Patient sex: M
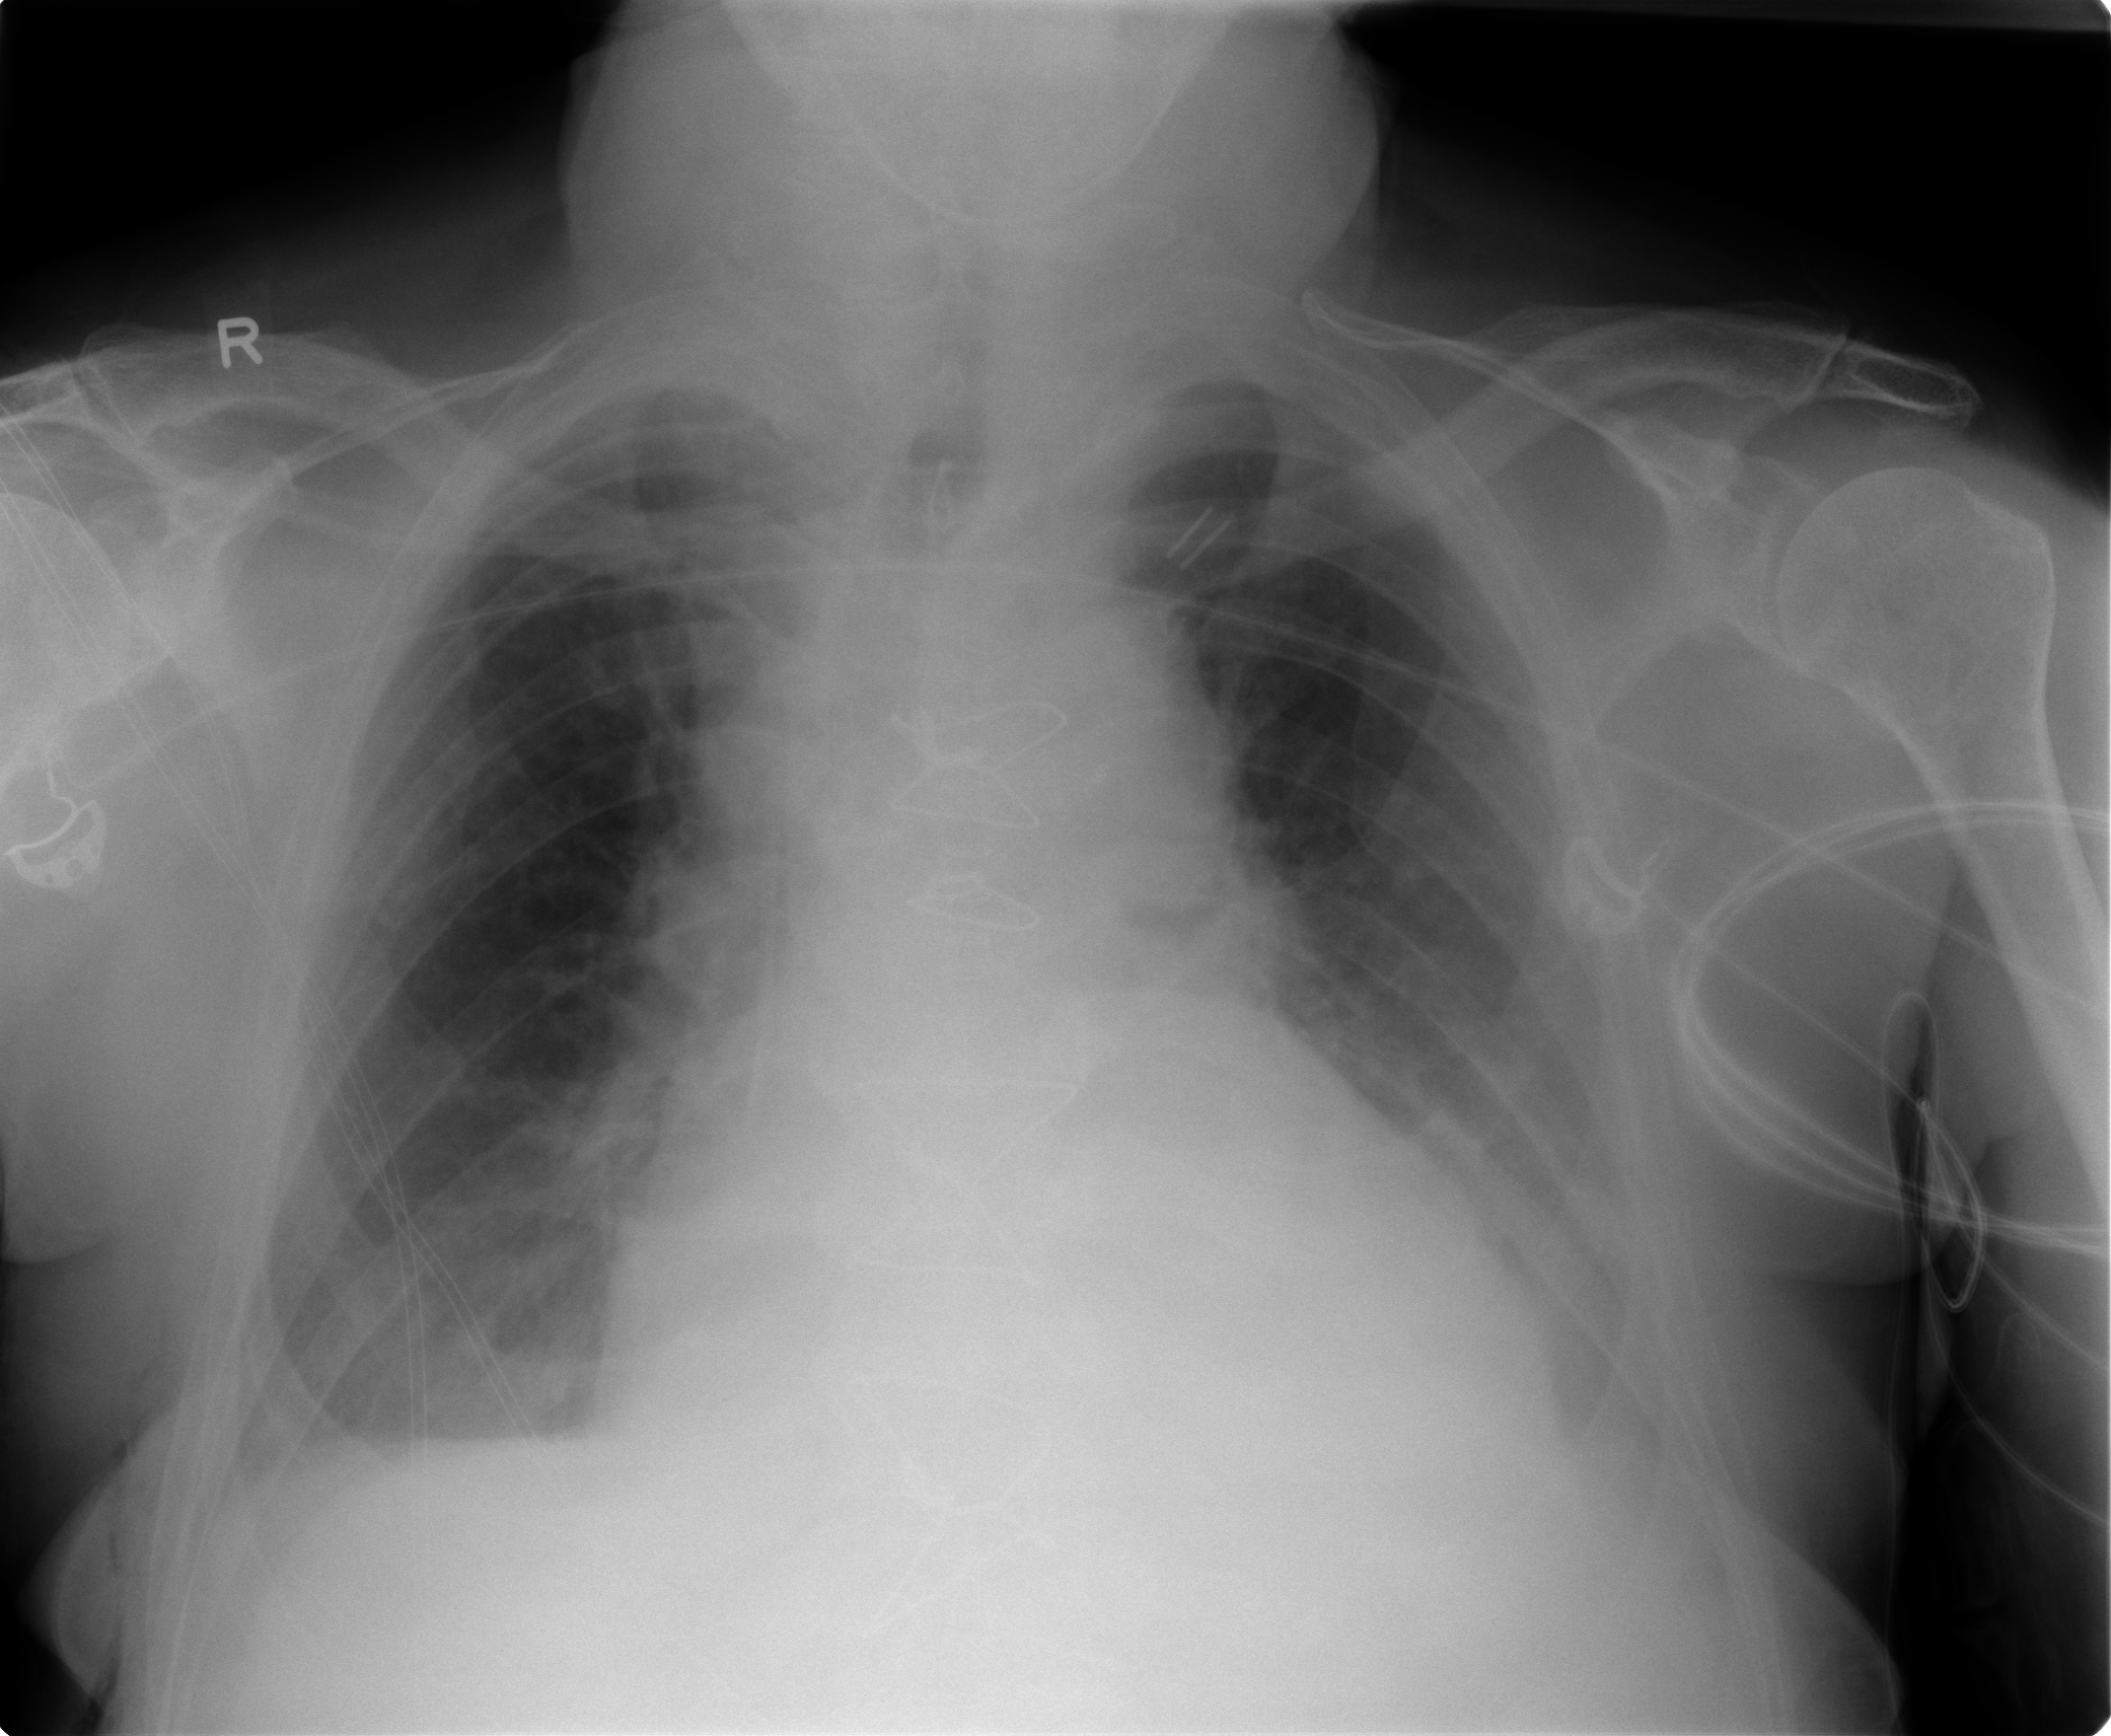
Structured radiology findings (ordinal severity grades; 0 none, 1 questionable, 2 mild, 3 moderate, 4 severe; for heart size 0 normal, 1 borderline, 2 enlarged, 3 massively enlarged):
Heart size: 2
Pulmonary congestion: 2
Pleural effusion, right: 1
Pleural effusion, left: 2
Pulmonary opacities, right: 0
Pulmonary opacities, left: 0
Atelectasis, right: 2
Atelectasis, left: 2